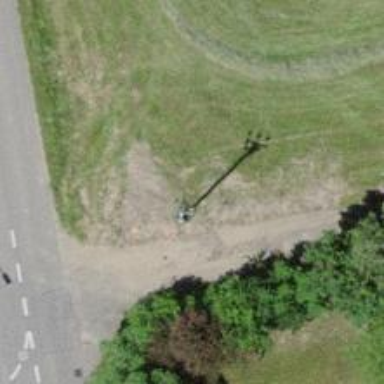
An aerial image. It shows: Power pole.